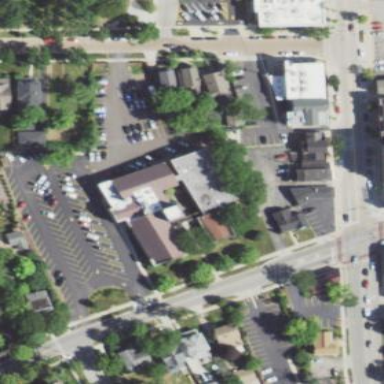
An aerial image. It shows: Building that serves as place of worship.